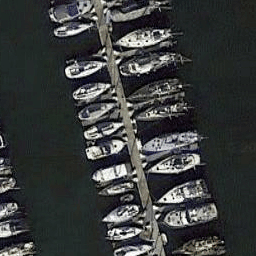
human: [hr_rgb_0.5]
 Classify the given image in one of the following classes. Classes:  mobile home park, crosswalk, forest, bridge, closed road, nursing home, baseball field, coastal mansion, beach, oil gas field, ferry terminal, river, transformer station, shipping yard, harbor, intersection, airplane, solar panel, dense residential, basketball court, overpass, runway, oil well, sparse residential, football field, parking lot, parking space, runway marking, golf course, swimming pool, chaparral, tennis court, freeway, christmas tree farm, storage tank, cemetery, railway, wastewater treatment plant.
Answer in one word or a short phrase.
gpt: harbor